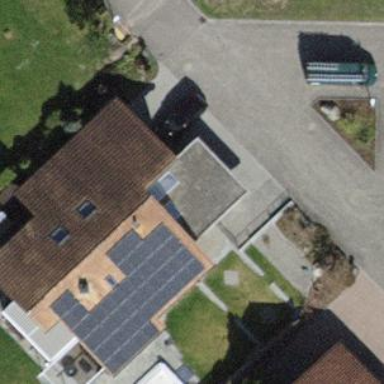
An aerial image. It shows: Garage building.